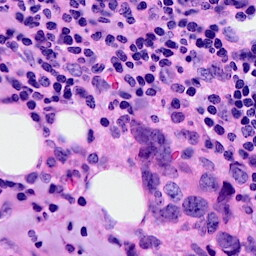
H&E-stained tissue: Breast